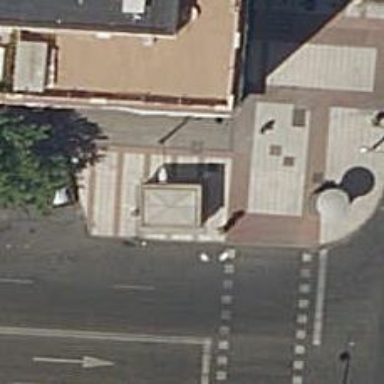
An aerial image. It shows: Subway entrance.